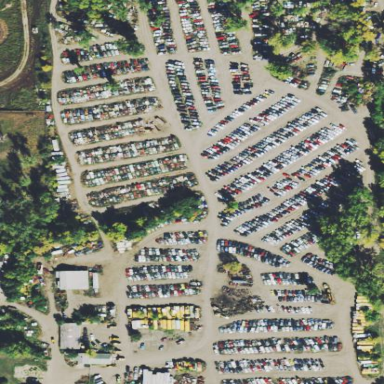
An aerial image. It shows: Industrial area designated for auto wrecking activities.